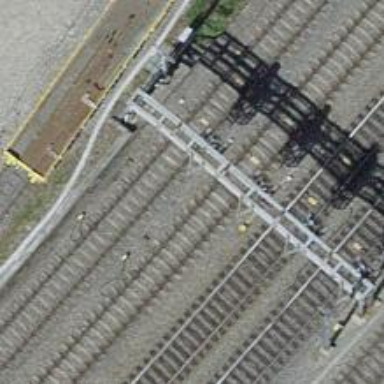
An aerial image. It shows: Railway signal.